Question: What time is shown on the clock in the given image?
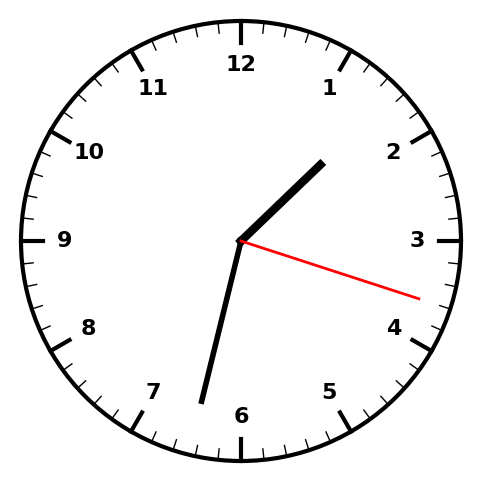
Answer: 01:32:18